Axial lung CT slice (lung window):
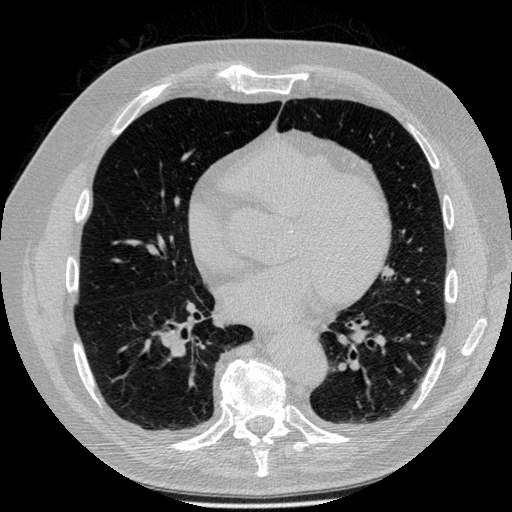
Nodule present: no